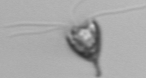
Label: Pyramimonas_longicauda